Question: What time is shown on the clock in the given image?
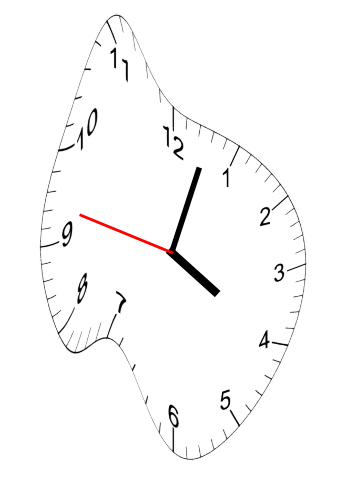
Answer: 04:02:47